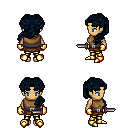
a pixel art fantasy rpg character, female body template, human, tanned skin, leather chest armor, gold greaves, raven princess hairstyle, gold gloves, gold boots, dagger, four views (front, back, left, right), 2x2 character sprite sheet, small pixel art, hard edges, no anti-aliasing